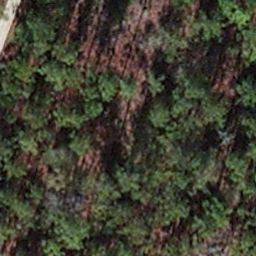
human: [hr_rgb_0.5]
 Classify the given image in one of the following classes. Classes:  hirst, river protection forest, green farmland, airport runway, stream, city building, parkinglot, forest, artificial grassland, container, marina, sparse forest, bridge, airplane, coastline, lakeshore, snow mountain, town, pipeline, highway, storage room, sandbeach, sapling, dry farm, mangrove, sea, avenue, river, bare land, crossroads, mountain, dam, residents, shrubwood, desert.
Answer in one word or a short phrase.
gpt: sapling